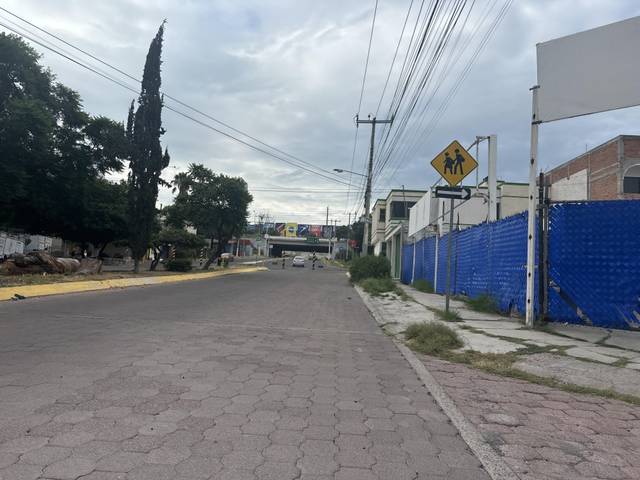
Region: Mexico
Coordinates: 20.582, -100.368